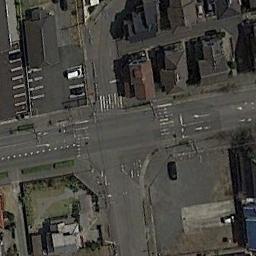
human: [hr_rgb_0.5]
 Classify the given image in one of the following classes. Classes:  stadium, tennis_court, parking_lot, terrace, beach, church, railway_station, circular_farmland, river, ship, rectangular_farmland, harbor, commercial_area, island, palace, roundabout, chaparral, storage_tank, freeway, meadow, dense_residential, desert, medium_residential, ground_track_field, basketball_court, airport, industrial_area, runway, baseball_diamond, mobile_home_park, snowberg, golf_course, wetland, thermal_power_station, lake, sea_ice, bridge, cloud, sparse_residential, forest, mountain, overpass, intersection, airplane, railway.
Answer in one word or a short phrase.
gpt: intersection